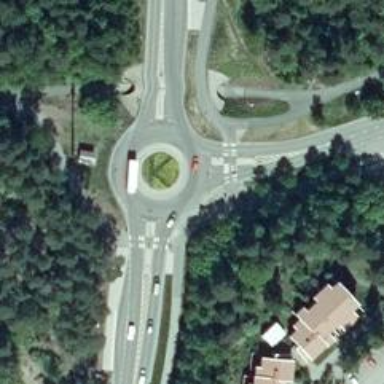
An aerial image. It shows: Secondary road with asphalt surface leading to roundabout.